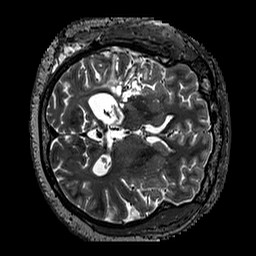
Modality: T2w
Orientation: axial
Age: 49
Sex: male
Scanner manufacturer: siemens
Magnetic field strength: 3 T
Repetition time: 3.2 s
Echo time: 0.567 s